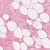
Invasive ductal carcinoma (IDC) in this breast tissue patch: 0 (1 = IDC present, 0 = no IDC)